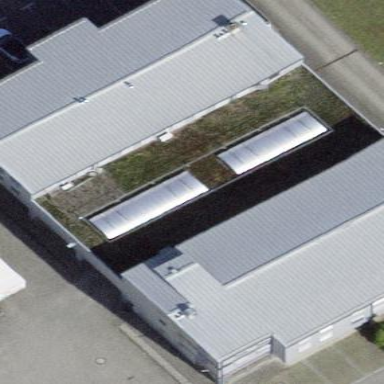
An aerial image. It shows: Office building with gabled roof.